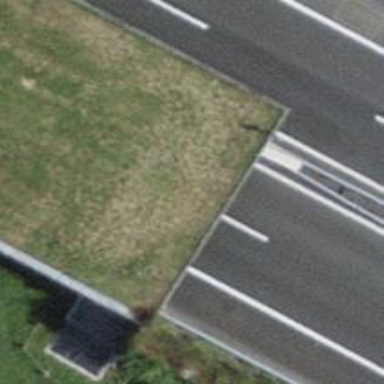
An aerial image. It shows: Tunnel on the motorway.